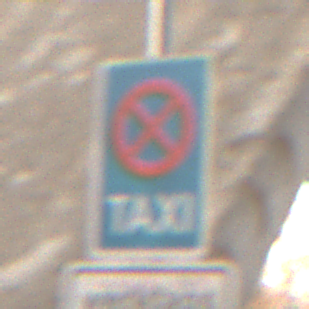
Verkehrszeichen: Taxenstand
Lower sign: ZeitangabenMitBeschraenkungAufWochentage7
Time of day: SunriseSunset
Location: Roofed (Suburban)
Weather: Clear
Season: NotSpecified
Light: Natural